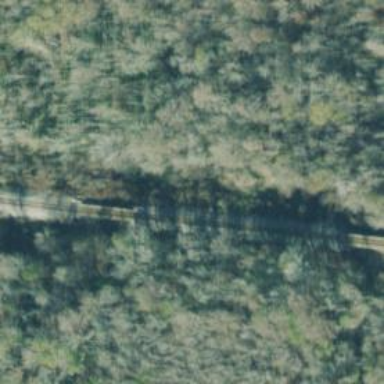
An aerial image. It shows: Railway track.